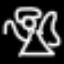
Label: angel